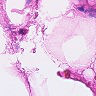
Metastatic tissue present: no